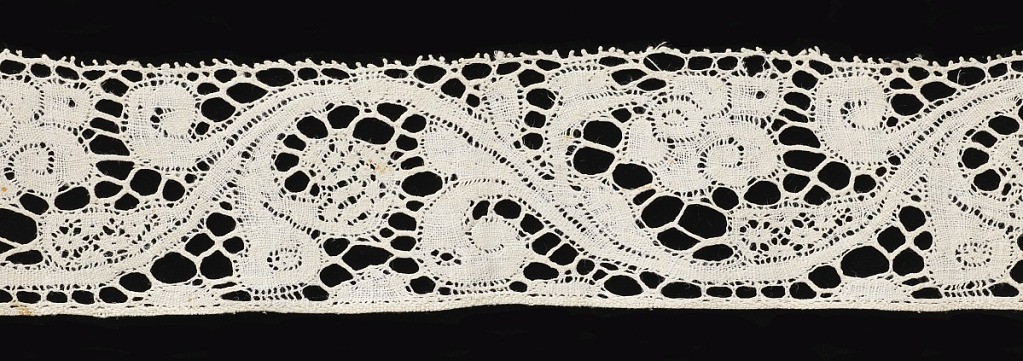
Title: Band
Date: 17th–18th century
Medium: linen Technique: bobbin lace, Binche style with no ground
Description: Band with an open, leafy scrolling pattern.